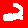
Digit: 2